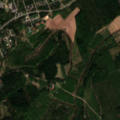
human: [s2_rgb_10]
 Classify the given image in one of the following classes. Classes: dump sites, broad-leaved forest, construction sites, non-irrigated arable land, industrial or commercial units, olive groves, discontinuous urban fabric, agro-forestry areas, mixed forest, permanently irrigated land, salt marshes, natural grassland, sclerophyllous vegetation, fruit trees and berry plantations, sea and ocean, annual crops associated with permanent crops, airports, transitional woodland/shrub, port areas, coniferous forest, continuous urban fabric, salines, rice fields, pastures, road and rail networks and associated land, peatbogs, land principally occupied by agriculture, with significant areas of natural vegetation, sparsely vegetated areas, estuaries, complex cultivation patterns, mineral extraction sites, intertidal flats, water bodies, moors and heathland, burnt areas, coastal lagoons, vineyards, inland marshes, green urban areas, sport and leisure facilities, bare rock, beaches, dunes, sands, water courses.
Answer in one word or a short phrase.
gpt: discontinuous urban fabric, broad-leaved forest, coniferous forest, mixed forest